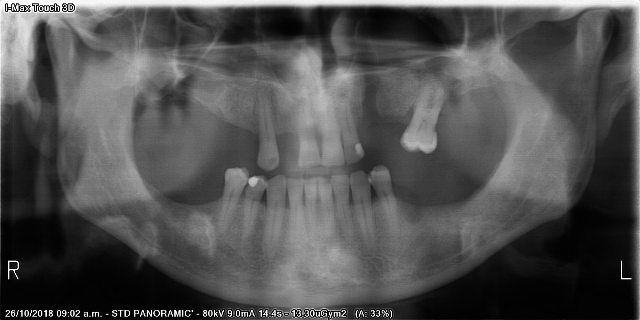
adult